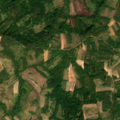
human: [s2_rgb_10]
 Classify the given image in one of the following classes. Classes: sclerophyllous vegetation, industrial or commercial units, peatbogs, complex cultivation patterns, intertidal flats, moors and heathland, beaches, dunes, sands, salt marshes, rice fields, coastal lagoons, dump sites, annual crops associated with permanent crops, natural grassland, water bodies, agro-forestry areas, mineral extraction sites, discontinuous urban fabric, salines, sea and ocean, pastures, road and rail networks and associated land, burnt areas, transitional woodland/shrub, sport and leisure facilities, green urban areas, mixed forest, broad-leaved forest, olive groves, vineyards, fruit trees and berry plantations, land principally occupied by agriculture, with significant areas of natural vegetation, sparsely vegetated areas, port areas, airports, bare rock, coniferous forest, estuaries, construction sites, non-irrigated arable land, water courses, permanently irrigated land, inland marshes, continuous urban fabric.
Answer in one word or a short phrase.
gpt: vineyards, complex cultivation patterns, land principally occupied by agriculture, with significant areas of natural vegetation, broad-leaved forest